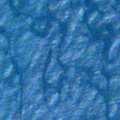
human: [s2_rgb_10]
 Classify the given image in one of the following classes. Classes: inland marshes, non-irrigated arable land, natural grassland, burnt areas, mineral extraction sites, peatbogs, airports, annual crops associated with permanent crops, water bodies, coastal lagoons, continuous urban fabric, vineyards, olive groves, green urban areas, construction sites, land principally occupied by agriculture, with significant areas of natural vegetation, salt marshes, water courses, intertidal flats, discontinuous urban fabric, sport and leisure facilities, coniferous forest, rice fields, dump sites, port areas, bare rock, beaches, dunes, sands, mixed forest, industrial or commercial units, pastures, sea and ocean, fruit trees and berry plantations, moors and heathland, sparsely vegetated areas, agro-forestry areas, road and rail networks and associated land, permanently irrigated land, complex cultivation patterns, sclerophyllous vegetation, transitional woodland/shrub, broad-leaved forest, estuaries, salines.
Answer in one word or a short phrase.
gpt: sea and ocean